Field crop: tomato
Growth stage: 2
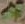
Species: solanum